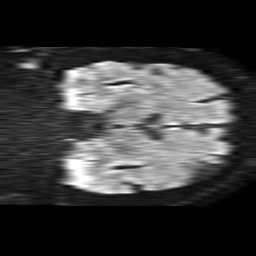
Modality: TRACE
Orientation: coronal
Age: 53
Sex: male
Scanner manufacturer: philips
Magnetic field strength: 1.5 T
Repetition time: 4.6 s
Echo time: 0.08826 s